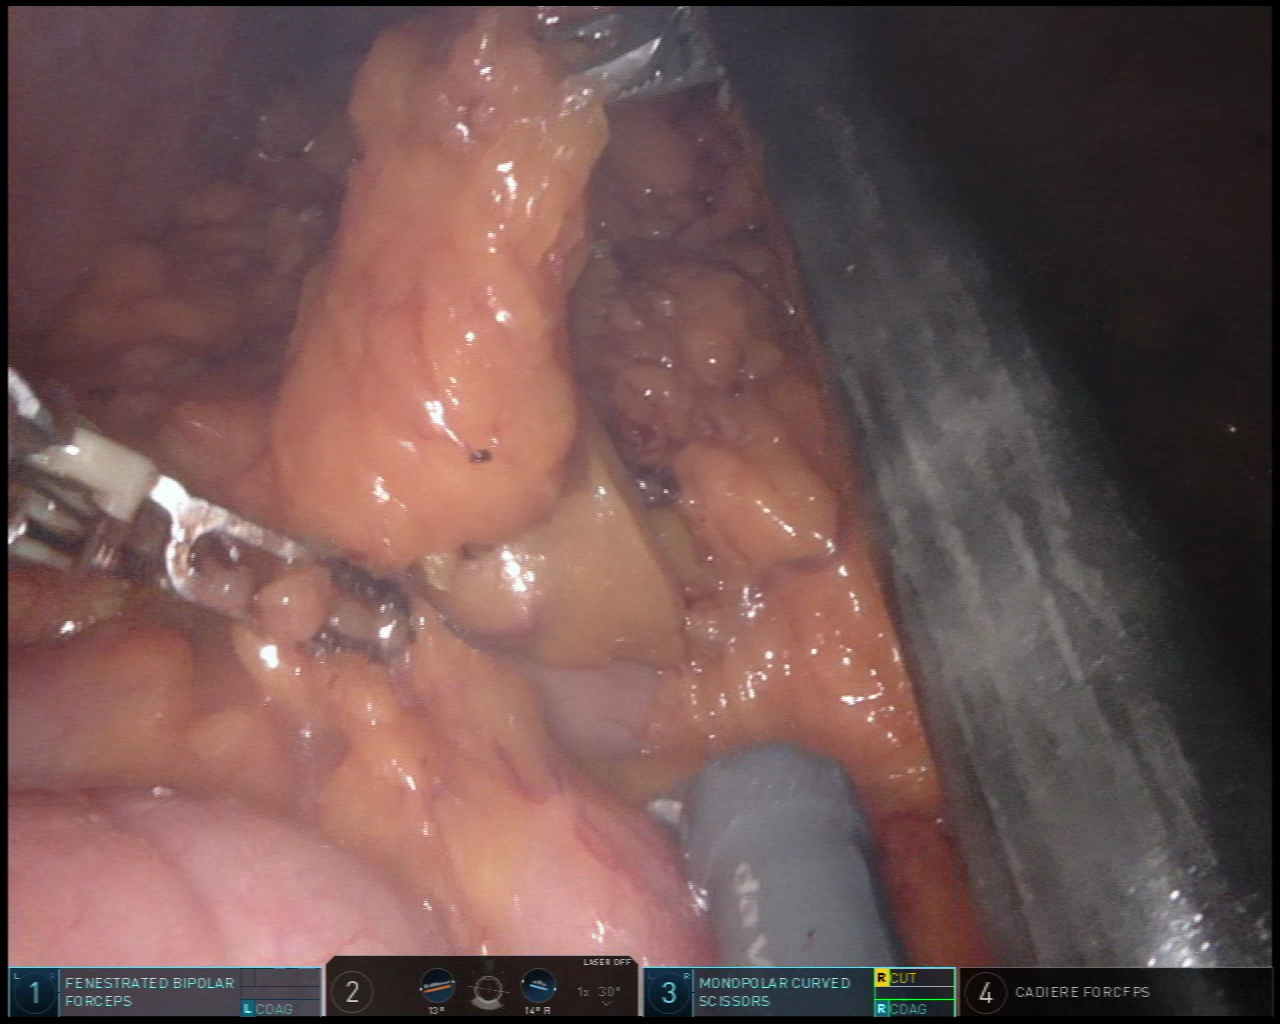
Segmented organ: stomach
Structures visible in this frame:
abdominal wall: yes
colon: yes
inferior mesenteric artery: no
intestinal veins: no
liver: no
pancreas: no
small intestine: no
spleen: no
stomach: yes
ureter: no
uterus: no
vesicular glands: no